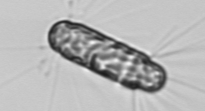
Label: Corethron_hystrix